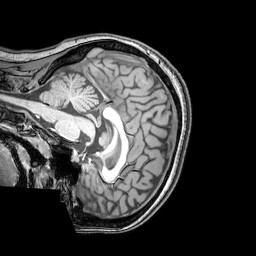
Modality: T1w
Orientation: sagittal
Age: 25
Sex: female
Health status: healthy
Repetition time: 0.081 s
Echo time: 0.037 s